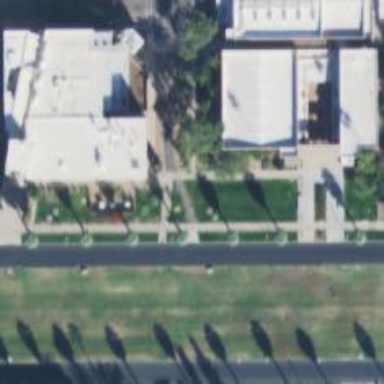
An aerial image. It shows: View of university building.